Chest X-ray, PA view. Patient: 44 years old, sex F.
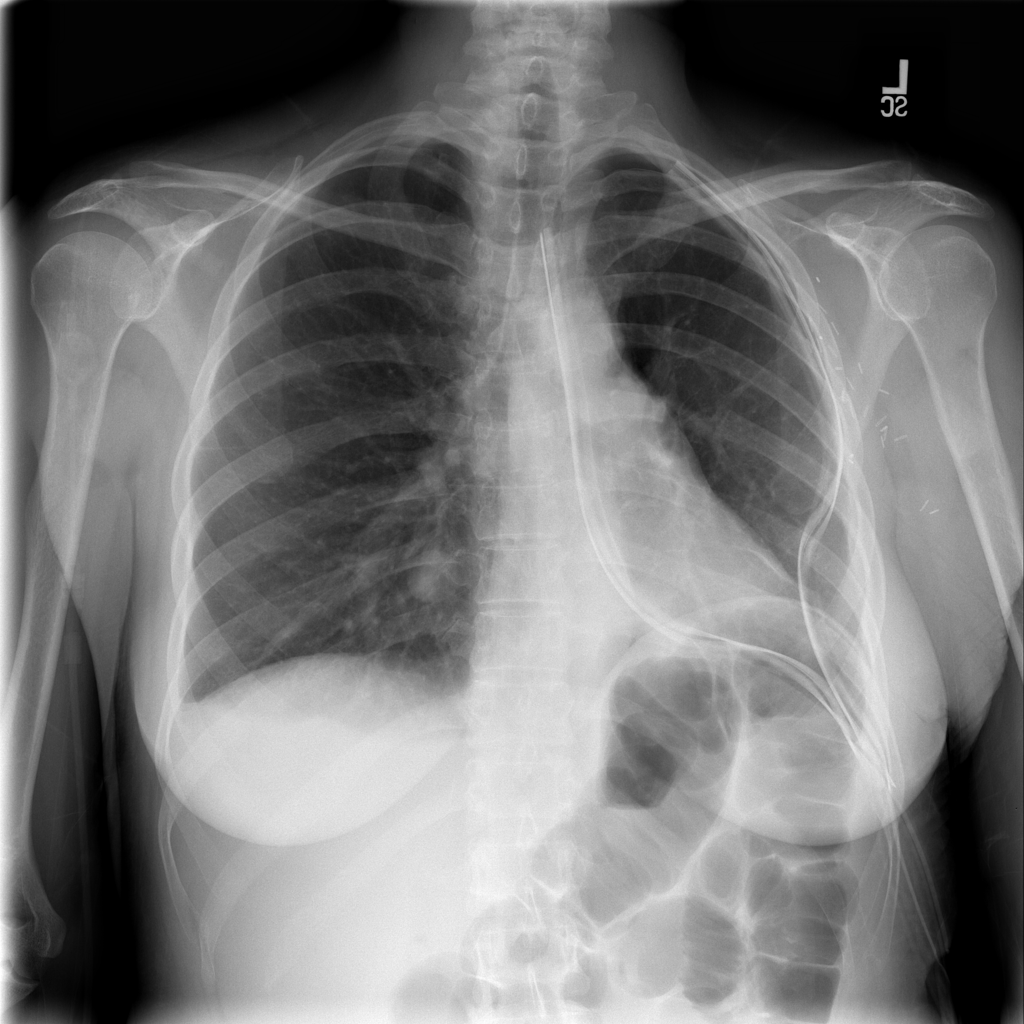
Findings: Effusion, Nodule, Pneumothorax